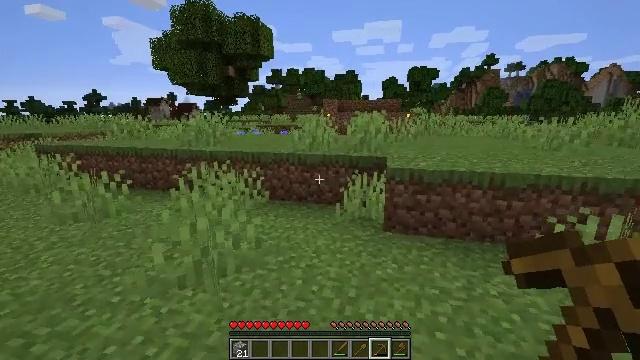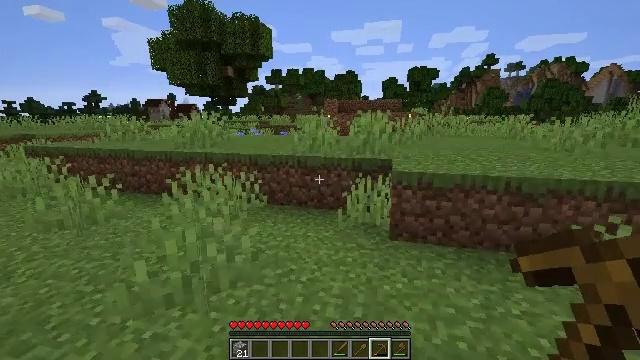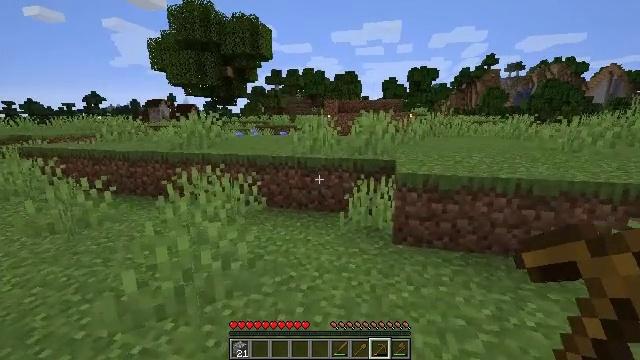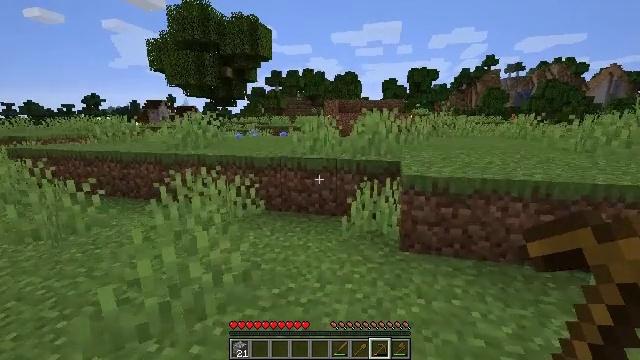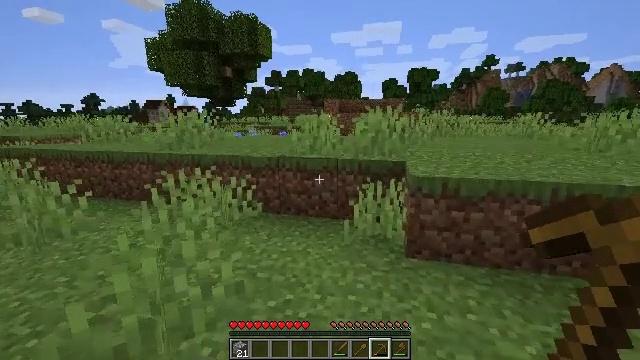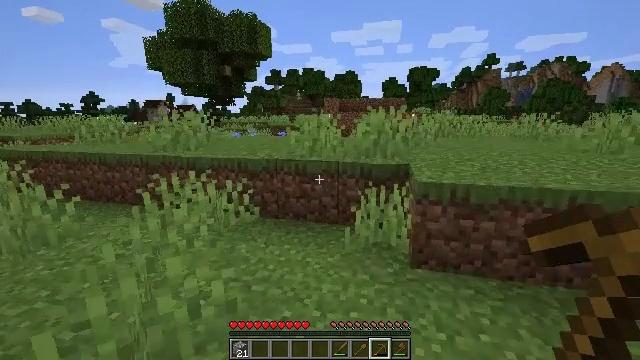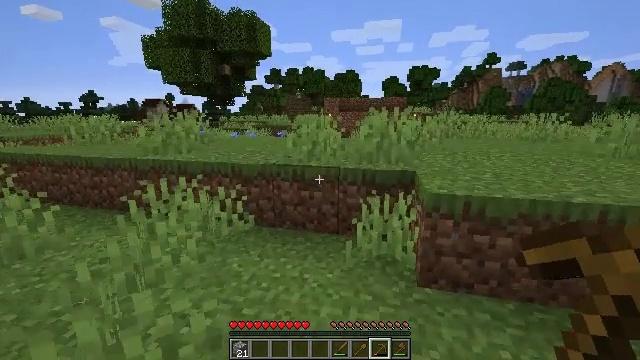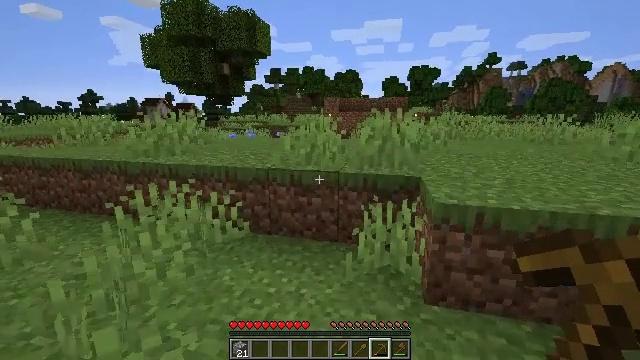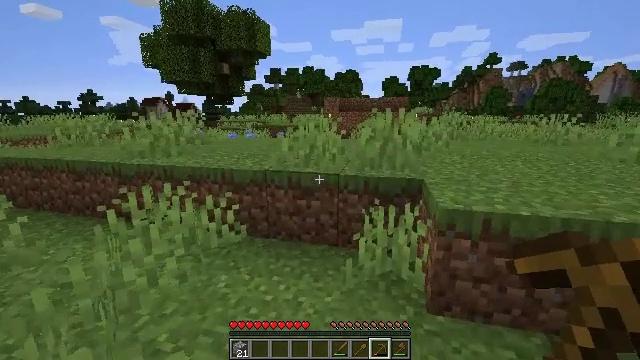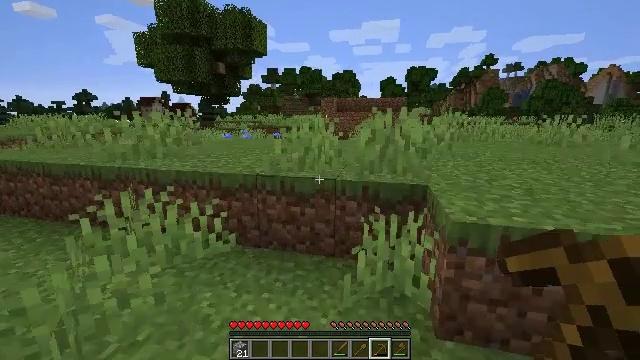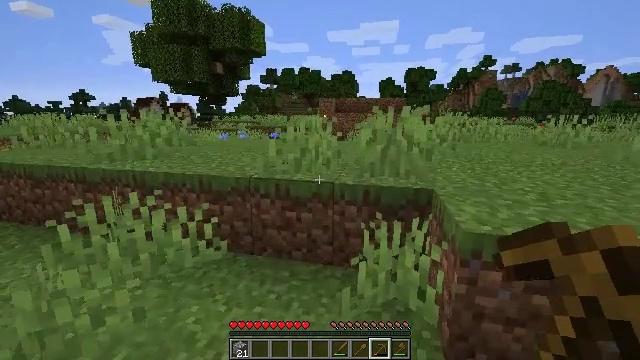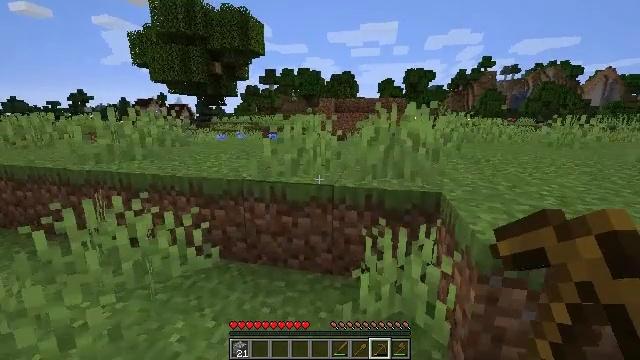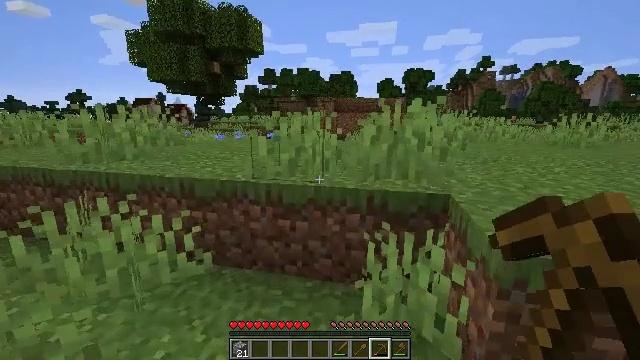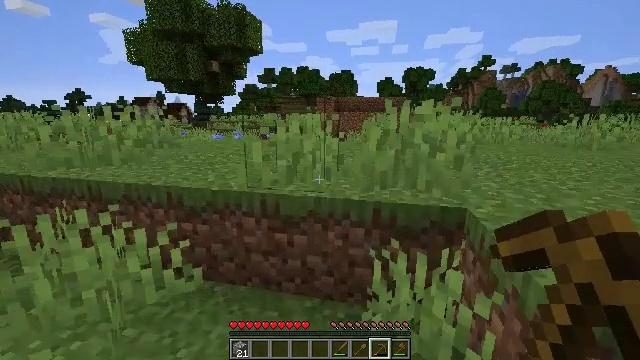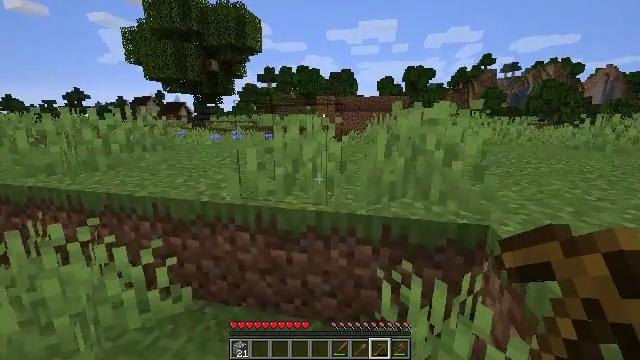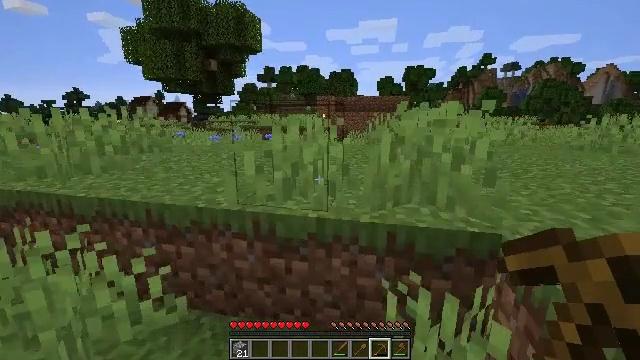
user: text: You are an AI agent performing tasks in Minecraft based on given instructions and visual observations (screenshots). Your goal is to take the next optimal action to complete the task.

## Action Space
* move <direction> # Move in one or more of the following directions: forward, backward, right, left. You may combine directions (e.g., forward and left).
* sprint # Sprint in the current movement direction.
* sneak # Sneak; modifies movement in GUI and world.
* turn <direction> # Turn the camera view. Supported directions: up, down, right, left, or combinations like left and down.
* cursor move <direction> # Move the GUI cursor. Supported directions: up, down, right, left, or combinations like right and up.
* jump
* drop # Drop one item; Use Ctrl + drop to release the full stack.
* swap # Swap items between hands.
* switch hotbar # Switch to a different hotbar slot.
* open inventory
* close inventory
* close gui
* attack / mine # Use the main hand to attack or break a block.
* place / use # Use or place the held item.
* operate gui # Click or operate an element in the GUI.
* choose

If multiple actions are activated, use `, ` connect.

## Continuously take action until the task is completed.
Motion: motion action
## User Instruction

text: Chop down the oak log.
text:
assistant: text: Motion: move forward
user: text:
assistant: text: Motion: move forward
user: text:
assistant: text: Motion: move forward
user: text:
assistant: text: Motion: move forward
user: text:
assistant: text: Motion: move forward
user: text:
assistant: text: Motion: move forward
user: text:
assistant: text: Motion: move forward
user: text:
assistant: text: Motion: move forward
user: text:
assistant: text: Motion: move forward
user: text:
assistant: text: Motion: move forward
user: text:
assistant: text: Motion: move forward
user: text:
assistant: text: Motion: move forward
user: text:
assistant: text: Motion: move forward
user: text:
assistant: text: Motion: move forward
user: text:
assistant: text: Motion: move forward
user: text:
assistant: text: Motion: move forward
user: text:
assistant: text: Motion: move forward
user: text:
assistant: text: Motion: move forward, jump
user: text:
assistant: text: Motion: move forward, jump
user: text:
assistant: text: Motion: move forward, jump
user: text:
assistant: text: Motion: move forward, jump
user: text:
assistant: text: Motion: move forward, jump
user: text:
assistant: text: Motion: move forward and move right, turn right
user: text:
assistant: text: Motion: move forward and move right, turn right
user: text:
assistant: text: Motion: move forward and move right
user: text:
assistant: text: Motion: move forward and move right
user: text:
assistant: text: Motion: move forward and move right
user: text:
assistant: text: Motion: move forward
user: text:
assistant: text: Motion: move forward
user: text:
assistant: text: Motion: move forward